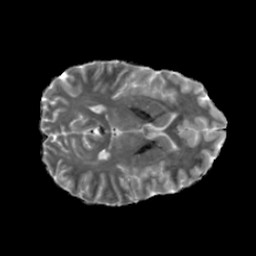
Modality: MD
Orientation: axial
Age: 26
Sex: female
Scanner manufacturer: siemens
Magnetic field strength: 6.98 T
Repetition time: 7.776 s
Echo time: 0.076 s